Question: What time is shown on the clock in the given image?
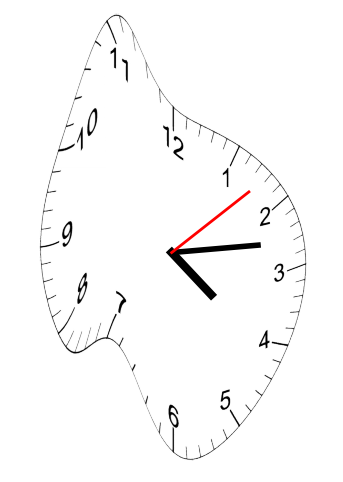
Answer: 04:13:08